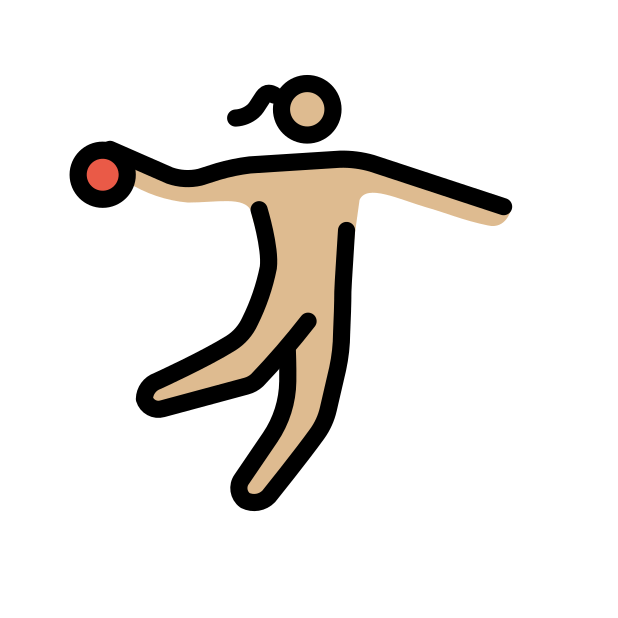
woman playing handball: medium-light skin tone